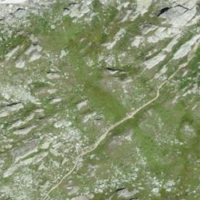
EUNIS habitat code: 31
Species observed at this site:
Oenanthe oenanthe